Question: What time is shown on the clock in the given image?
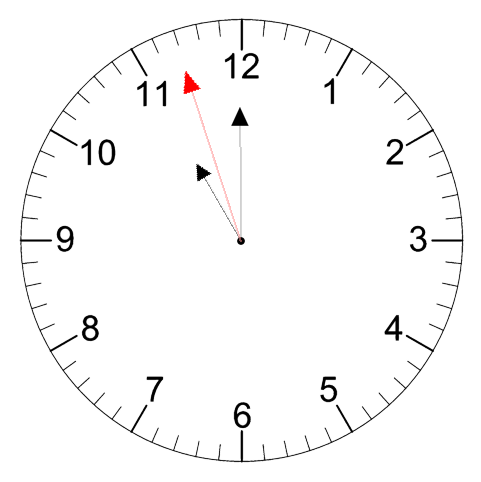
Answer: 10:59:57